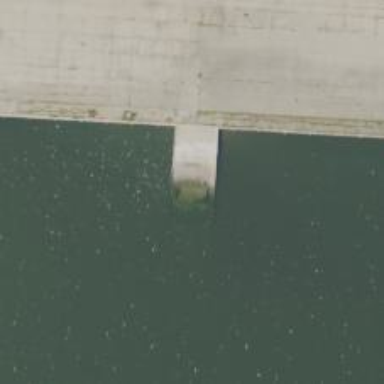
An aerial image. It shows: Slipway on leisure land.